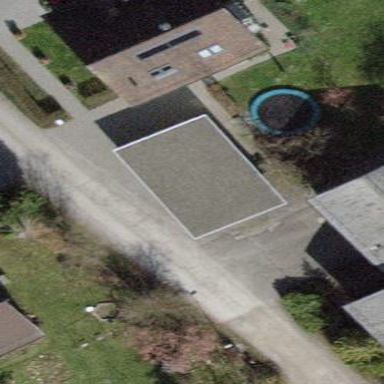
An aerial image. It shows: Carport building.